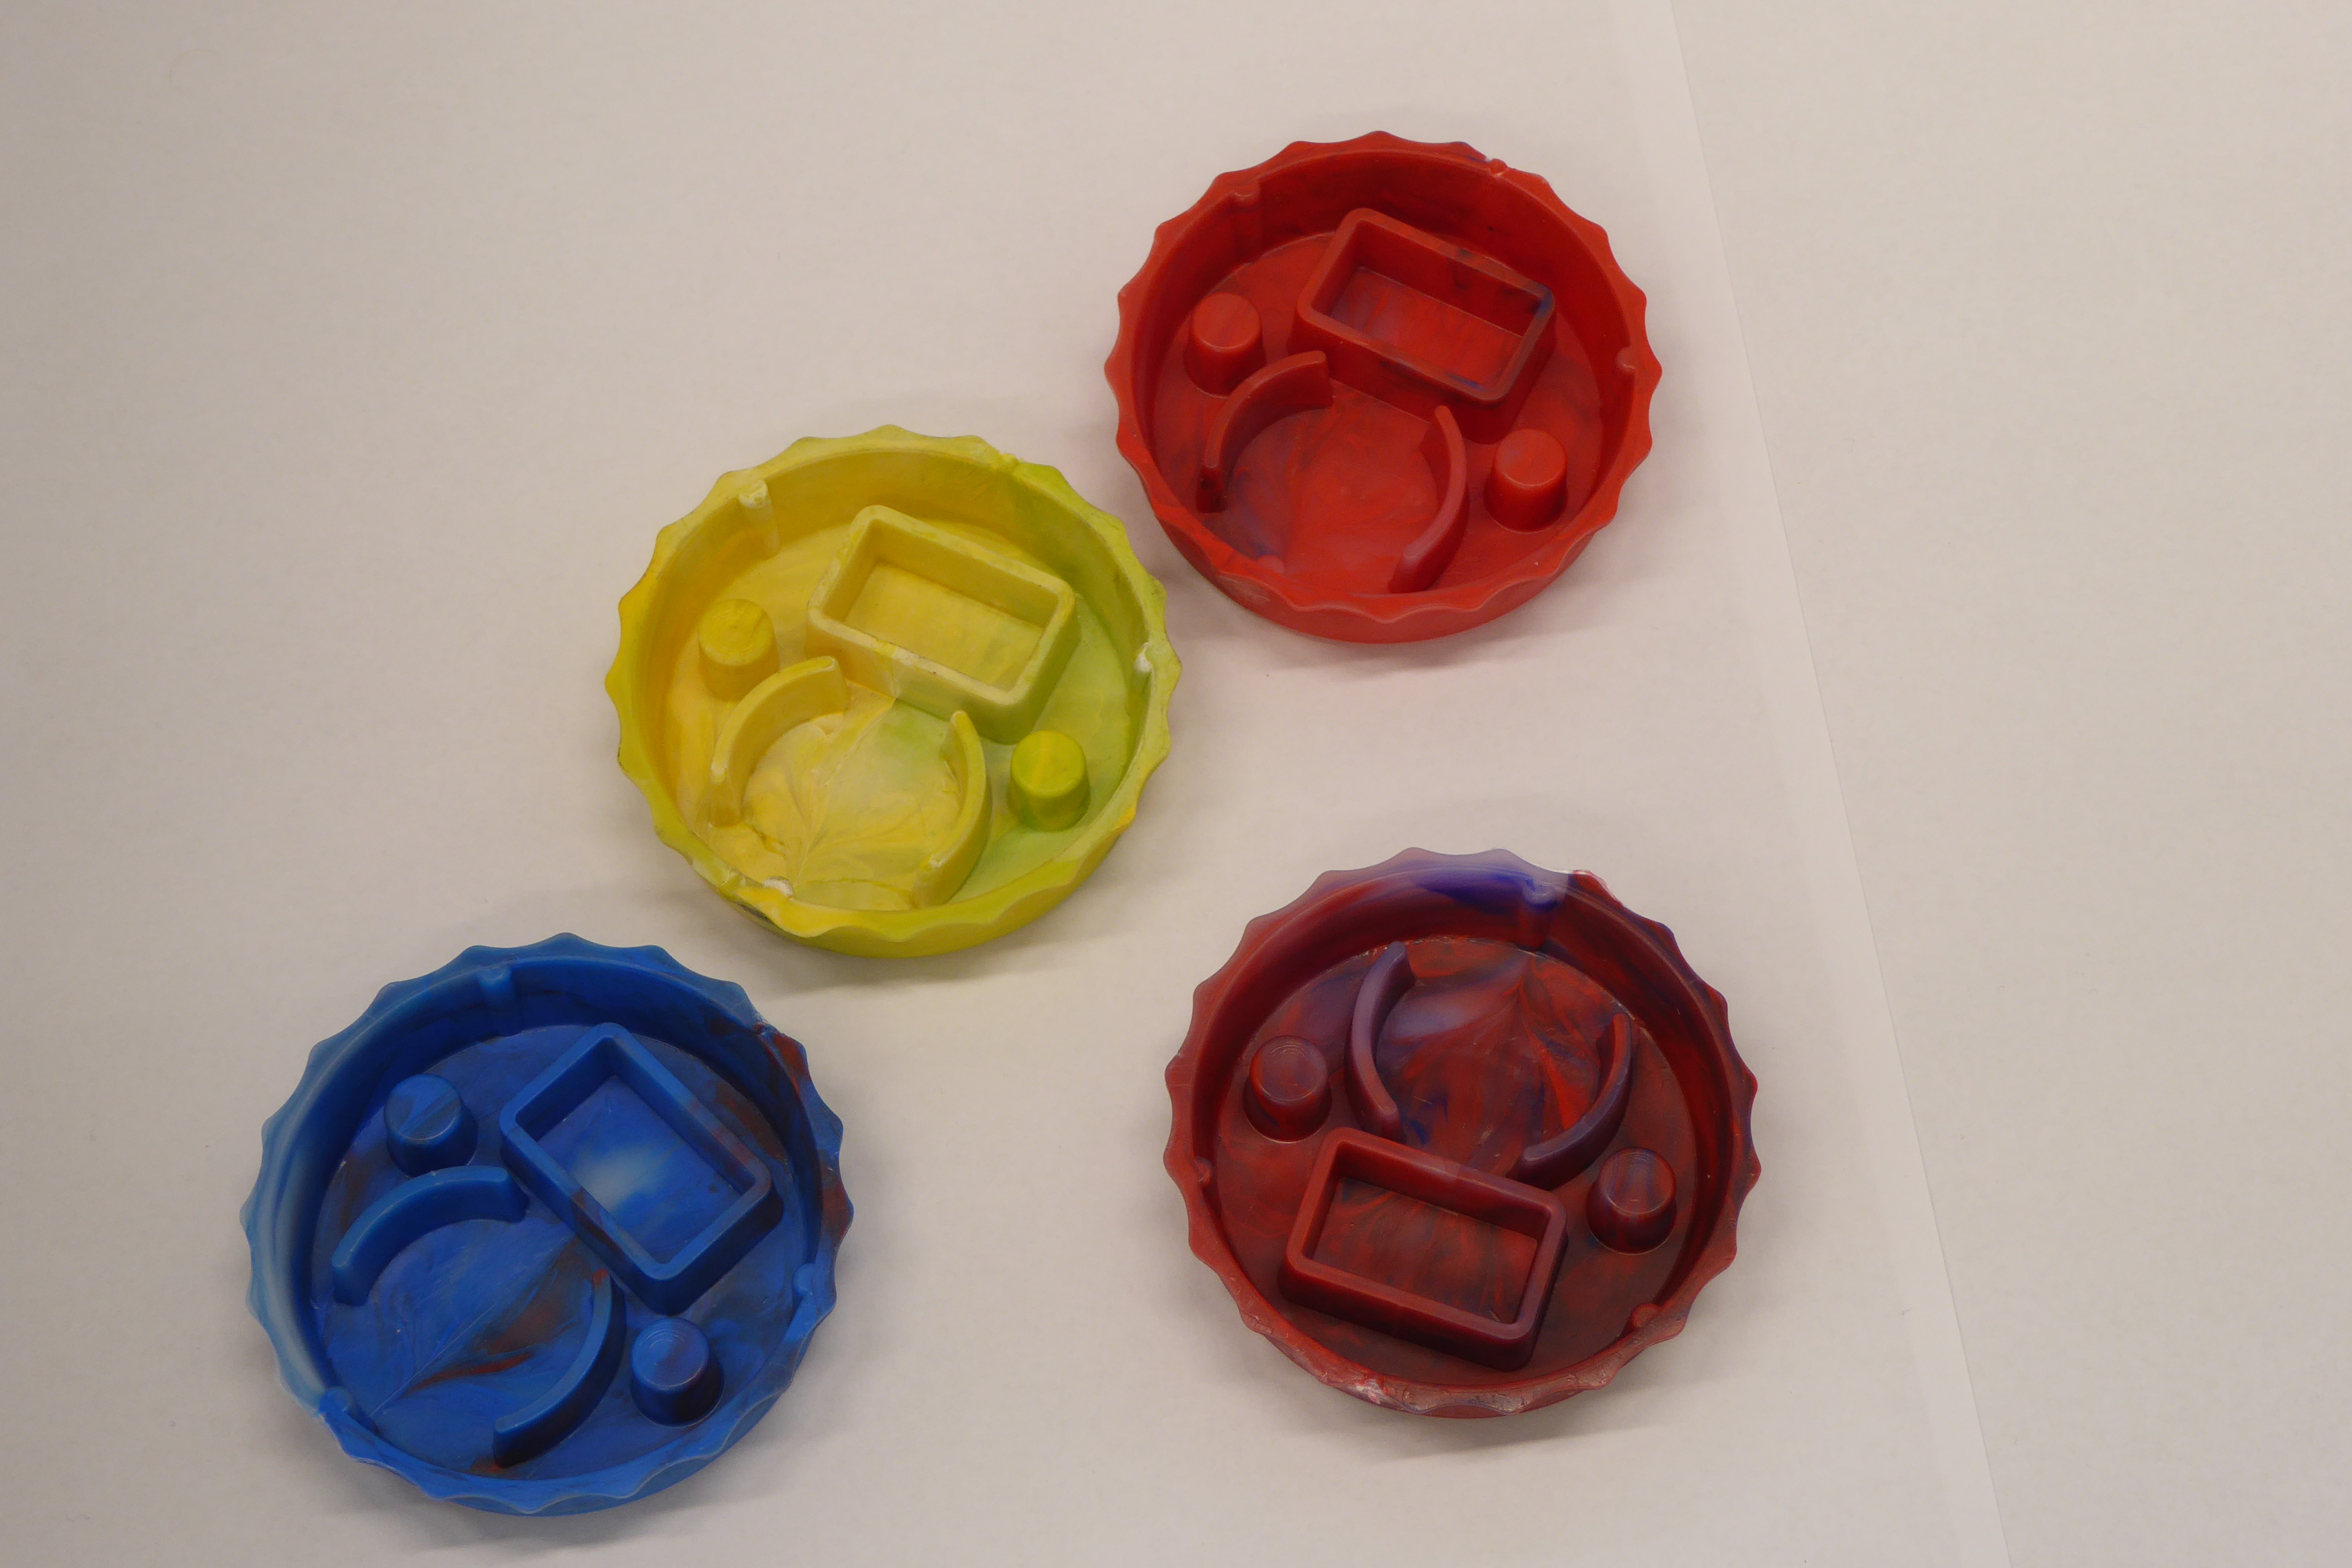
Label: Bottle Opener - Cover